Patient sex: M
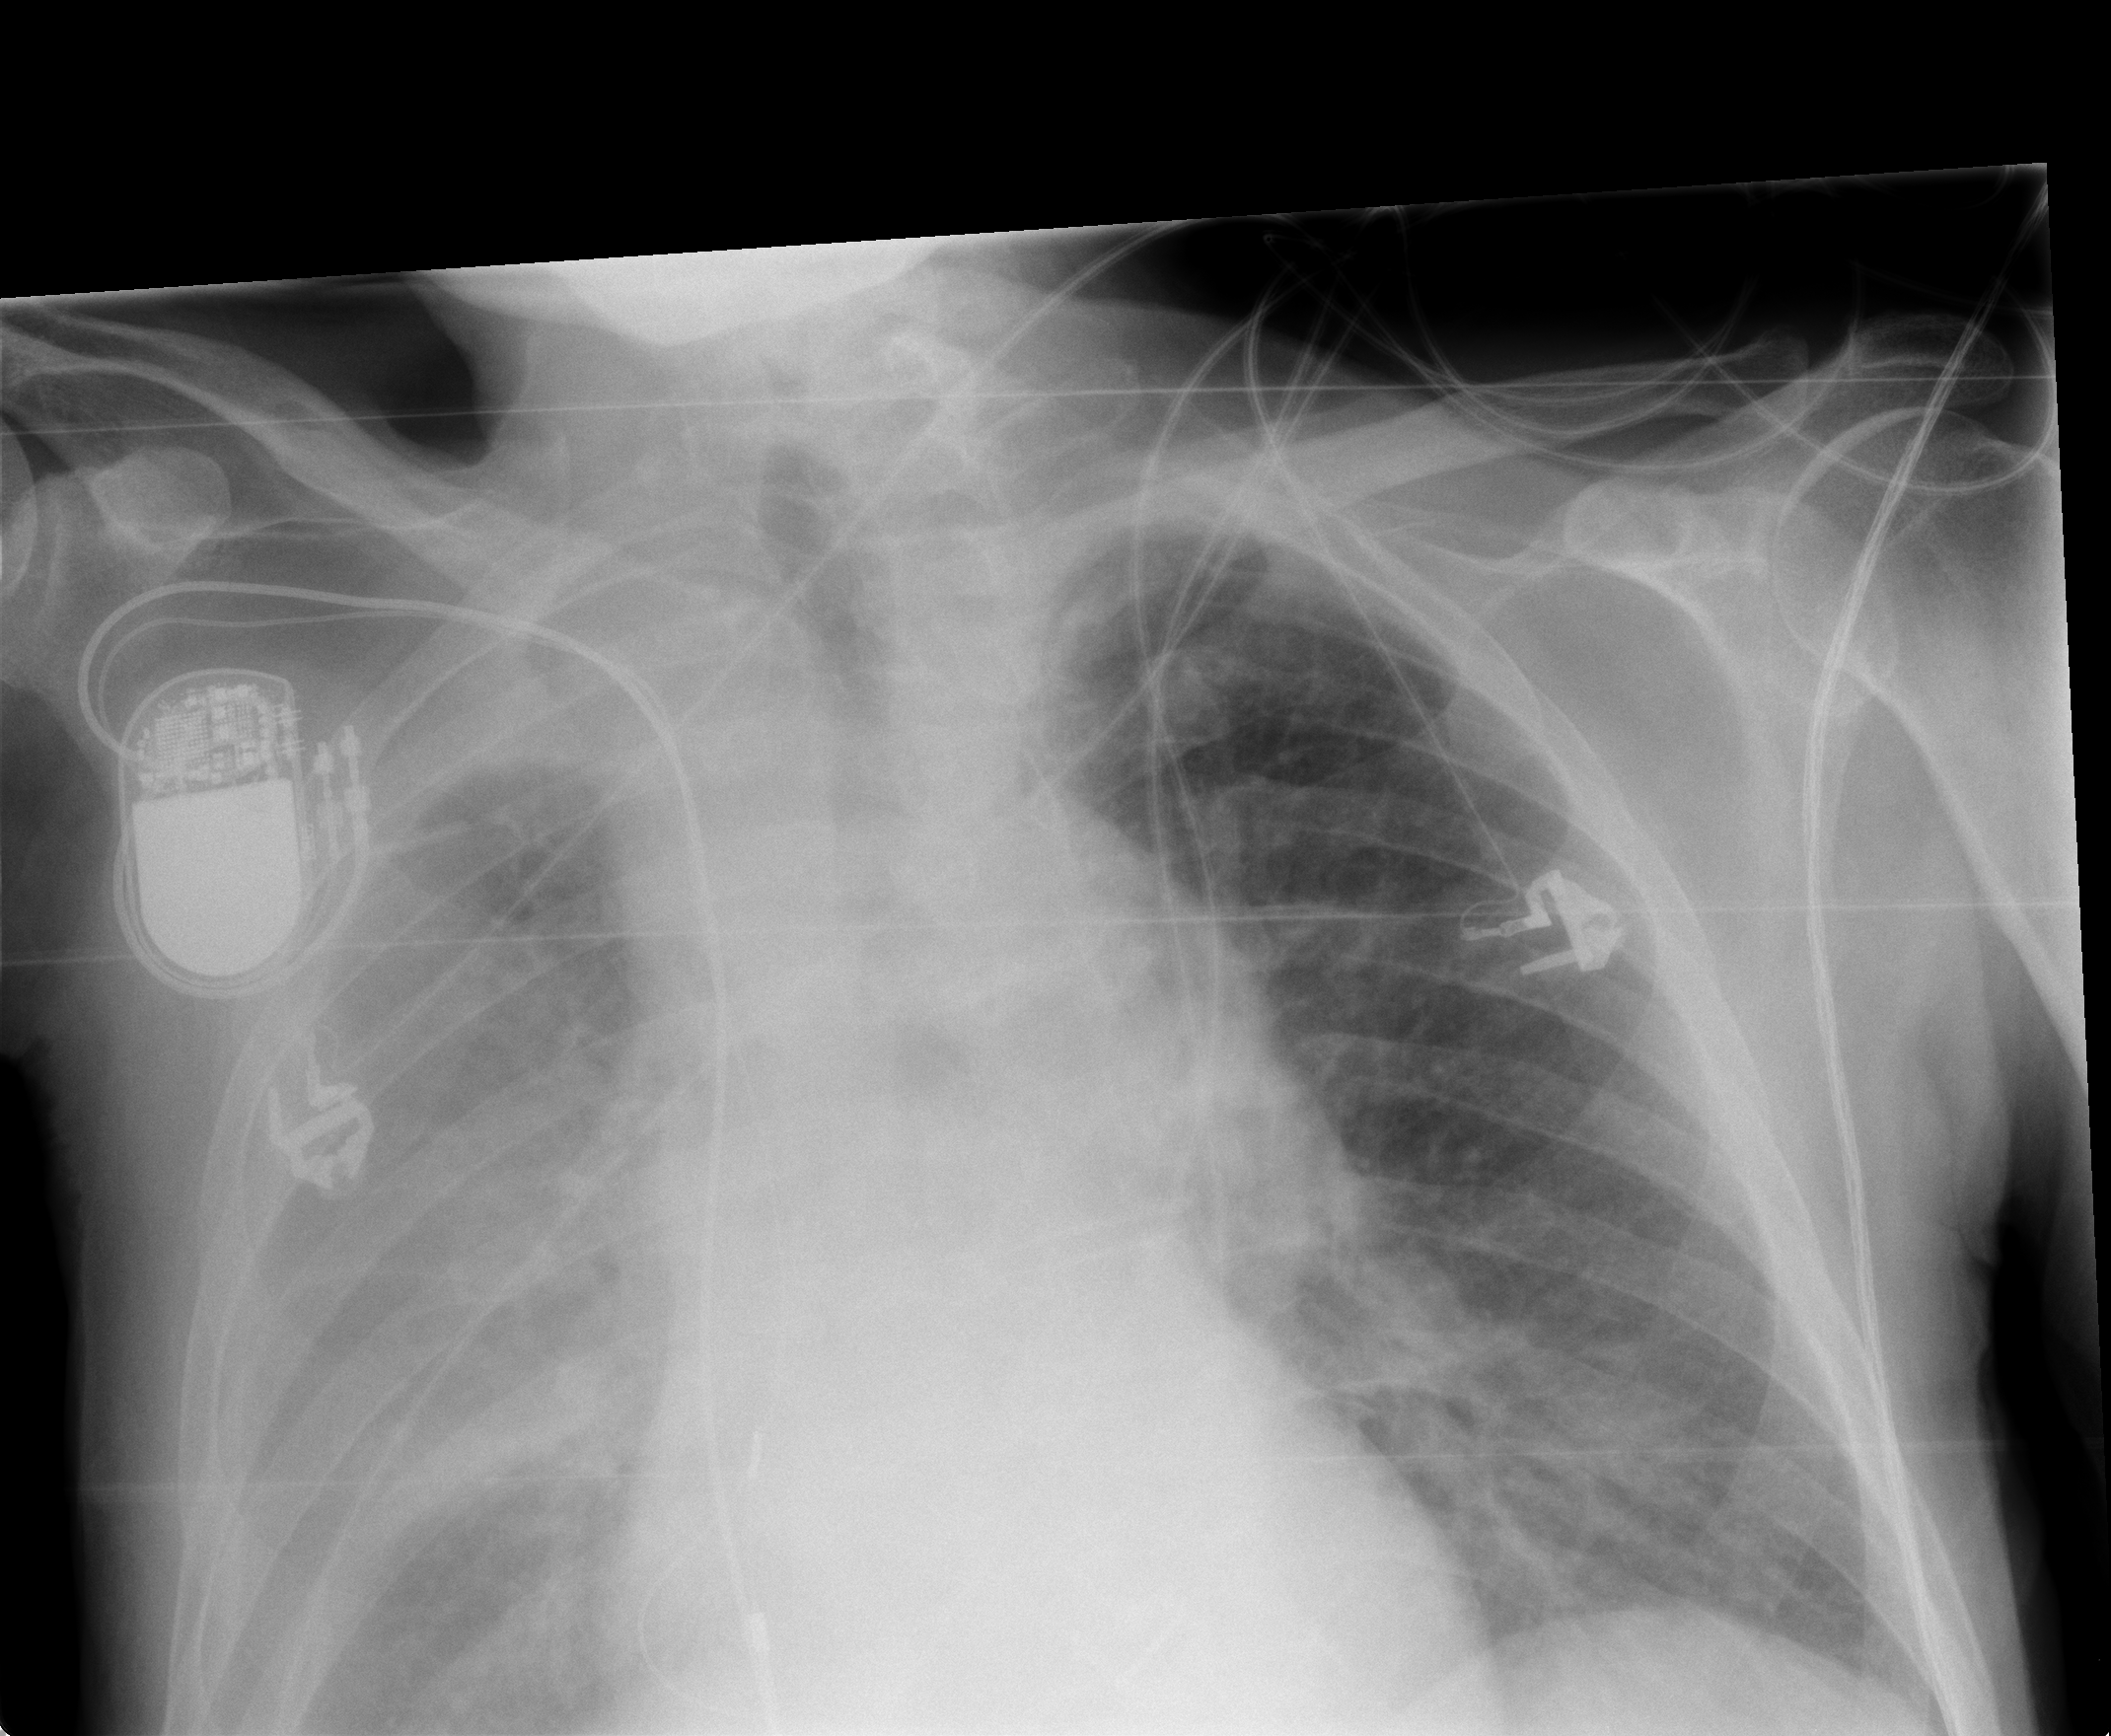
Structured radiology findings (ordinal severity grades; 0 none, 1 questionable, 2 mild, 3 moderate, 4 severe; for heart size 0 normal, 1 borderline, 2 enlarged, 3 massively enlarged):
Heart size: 0
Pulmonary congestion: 2
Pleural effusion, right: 2
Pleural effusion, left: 0
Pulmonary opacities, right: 3
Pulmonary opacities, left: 1
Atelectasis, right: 2
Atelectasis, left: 0